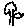
Label: flower